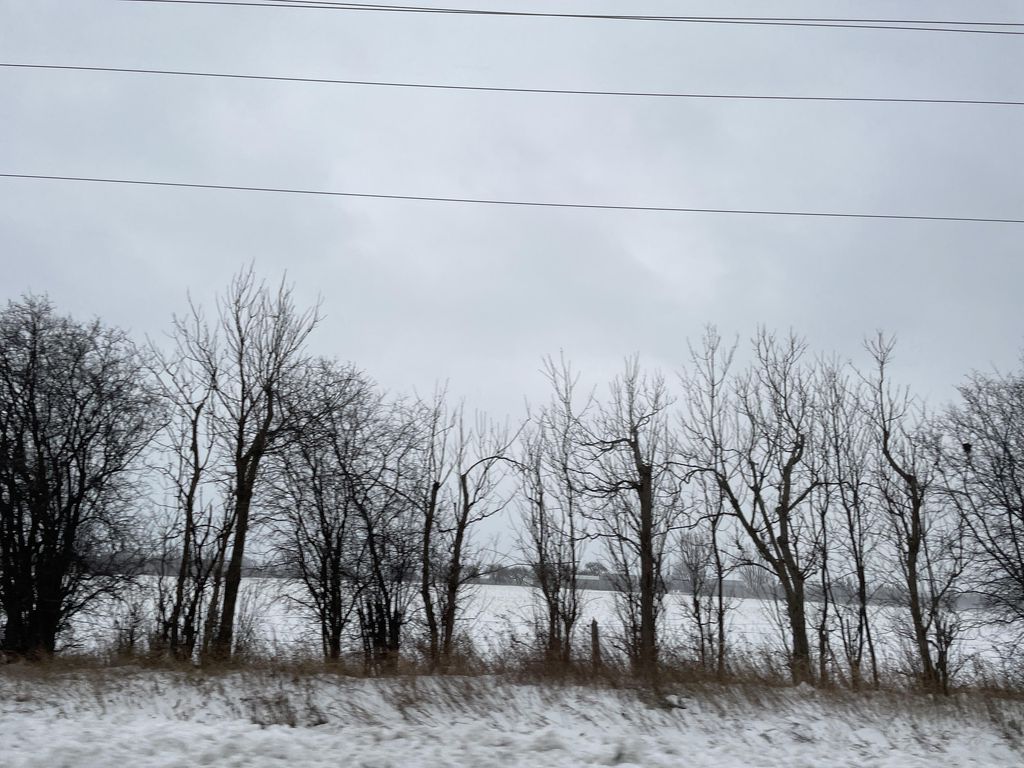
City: kitchener-waterloo